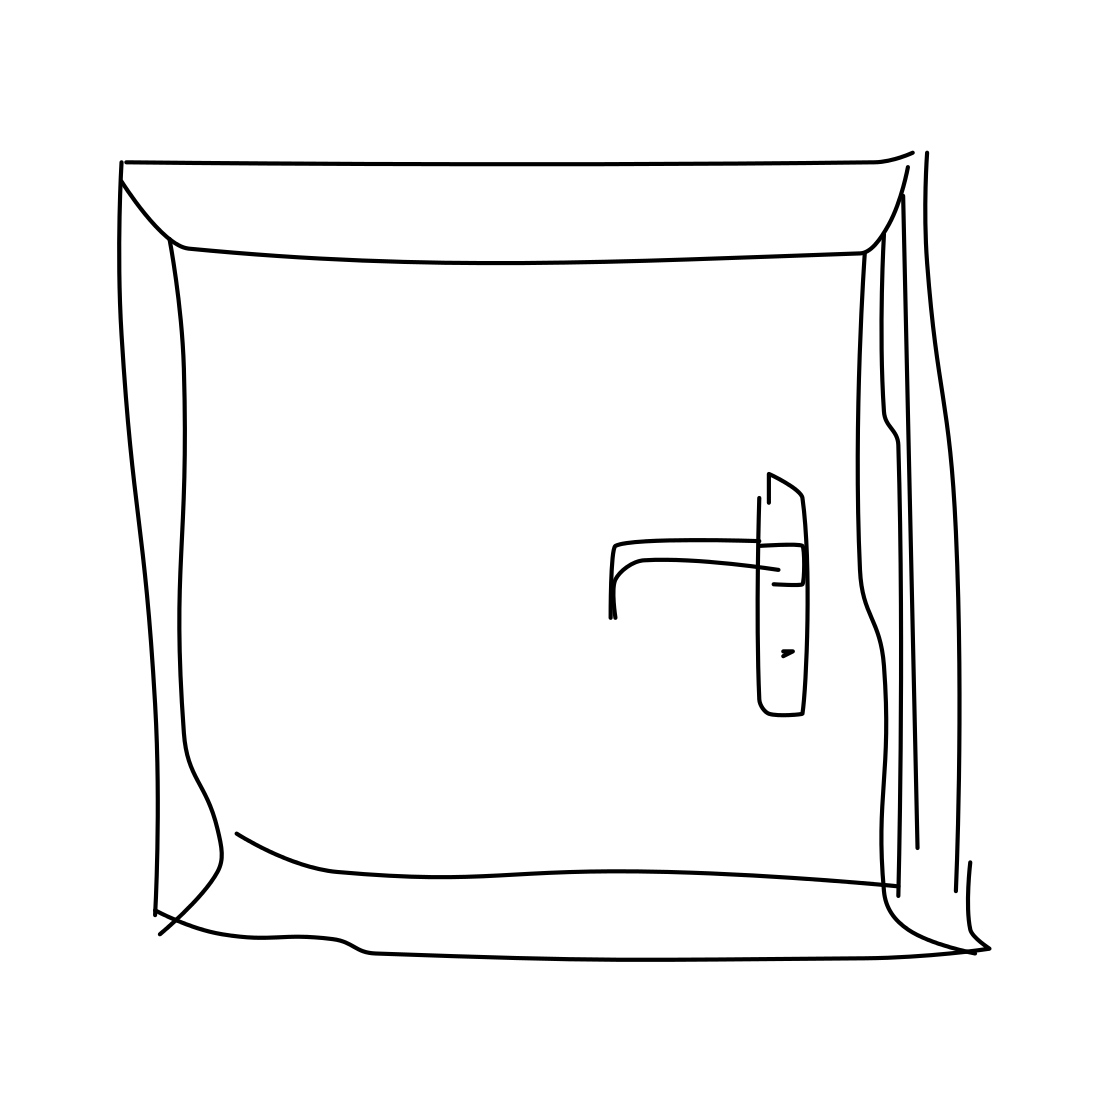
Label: door